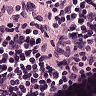
Metastatic tissue present: no